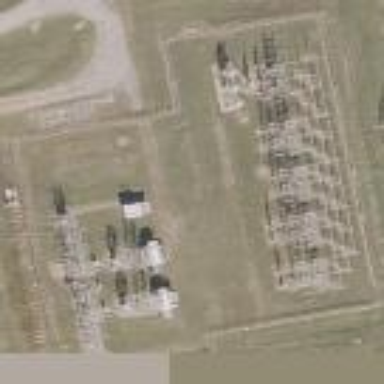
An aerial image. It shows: Distribution level power substation surrounded by fence.